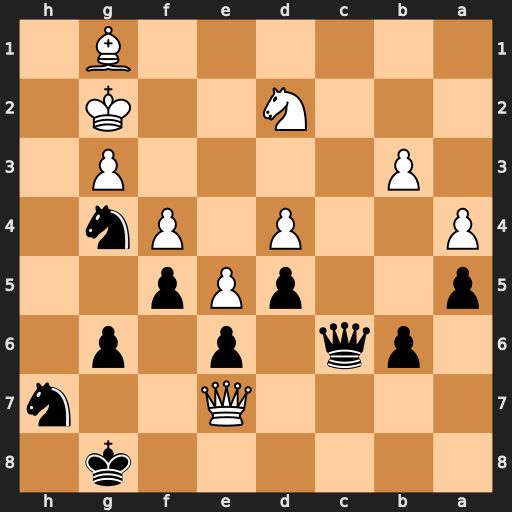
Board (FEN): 6k1/4Q2n/1pq1p1p1/p2pPp2/P2P1Pn1/1P4P1/3N2K1/6B1
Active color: b
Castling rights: -
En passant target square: -
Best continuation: Nf8 Nf3 Qc2+ Kh3 Qe4